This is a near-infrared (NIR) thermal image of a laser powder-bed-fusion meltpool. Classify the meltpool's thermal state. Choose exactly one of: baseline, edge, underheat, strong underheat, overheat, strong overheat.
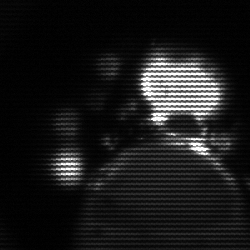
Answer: baseline